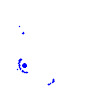
Particle: pion